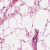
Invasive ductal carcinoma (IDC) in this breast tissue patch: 0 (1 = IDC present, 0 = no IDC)